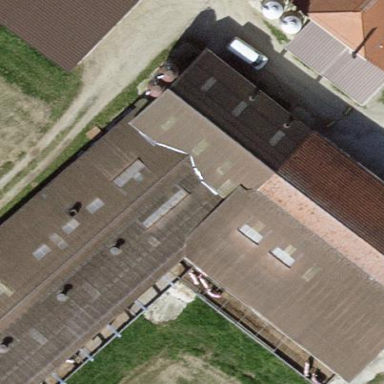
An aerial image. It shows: Farm auxiliary building.